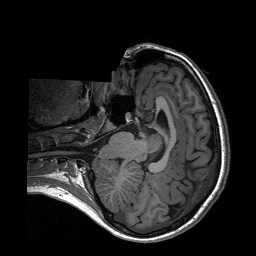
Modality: T1w
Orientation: axial
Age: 28
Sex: female
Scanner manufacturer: siemens
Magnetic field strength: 3 T
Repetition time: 2.3 s
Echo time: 0.00197 s